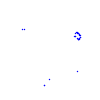
Particle: kaon